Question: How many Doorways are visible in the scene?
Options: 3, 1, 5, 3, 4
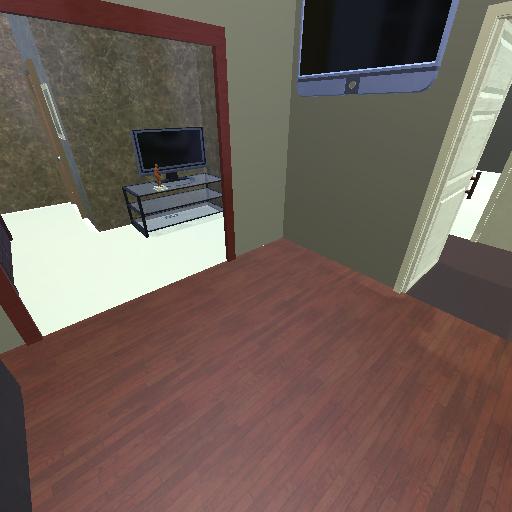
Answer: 3